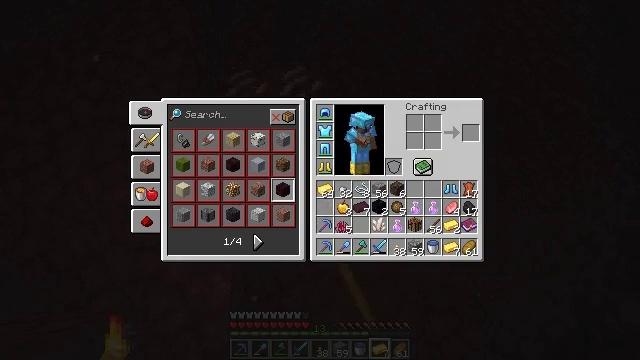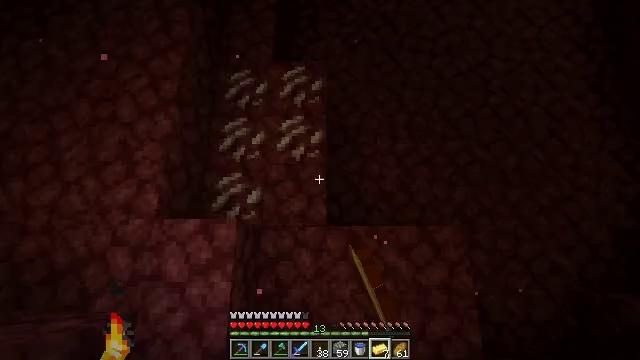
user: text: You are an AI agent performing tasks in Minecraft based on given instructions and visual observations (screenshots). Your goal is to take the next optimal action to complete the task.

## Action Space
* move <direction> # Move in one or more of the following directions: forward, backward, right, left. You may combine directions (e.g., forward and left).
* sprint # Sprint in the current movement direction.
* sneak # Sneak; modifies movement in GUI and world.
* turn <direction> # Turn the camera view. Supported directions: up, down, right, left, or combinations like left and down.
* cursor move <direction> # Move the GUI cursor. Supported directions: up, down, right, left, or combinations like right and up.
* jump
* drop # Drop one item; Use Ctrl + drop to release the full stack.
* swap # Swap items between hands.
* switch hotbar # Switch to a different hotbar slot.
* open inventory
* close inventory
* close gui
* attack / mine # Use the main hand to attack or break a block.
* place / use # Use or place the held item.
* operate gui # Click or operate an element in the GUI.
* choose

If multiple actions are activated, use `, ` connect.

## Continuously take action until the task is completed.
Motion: motion action
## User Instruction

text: Drop a blackstone block.
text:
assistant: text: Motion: no_op
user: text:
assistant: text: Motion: close gui